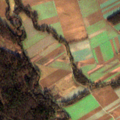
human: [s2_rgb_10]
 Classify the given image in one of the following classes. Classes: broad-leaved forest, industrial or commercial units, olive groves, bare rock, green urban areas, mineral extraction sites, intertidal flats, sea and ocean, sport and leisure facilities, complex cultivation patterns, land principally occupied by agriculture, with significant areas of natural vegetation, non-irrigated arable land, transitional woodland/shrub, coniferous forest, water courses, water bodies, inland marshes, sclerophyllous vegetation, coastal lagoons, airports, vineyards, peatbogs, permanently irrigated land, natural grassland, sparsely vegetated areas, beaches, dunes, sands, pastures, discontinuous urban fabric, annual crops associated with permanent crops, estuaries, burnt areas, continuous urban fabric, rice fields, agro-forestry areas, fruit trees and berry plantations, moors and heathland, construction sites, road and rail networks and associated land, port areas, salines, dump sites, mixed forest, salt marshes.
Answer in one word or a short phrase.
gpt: non-irrigated arable land, land principally occupied by agriculture, with significant areas of natural vegetation, broad-leaved forest